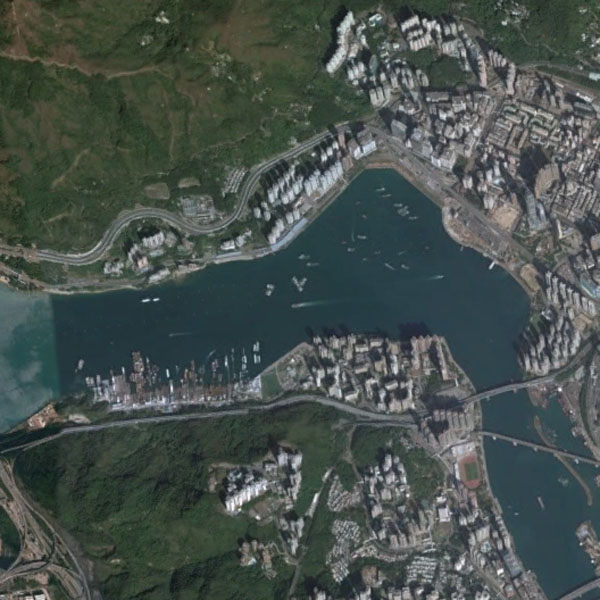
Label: Port